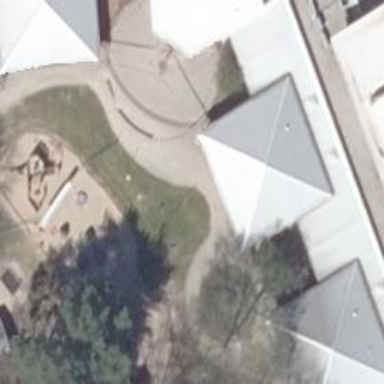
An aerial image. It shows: Kindergarten building.